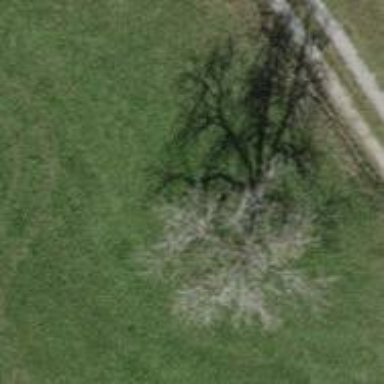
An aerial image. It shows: Single tag "natural: tree."